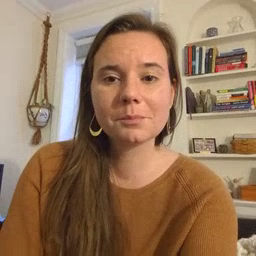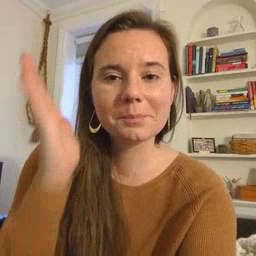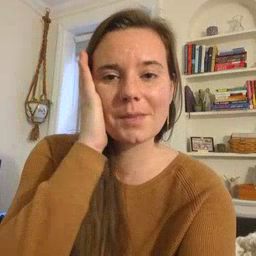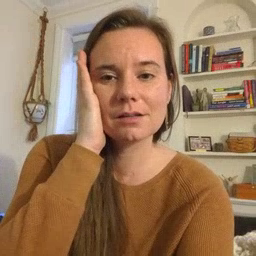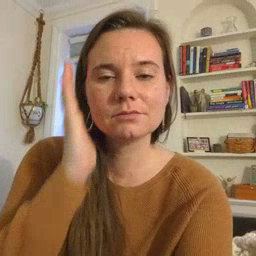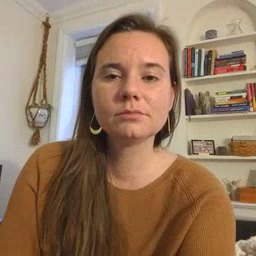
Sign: bed